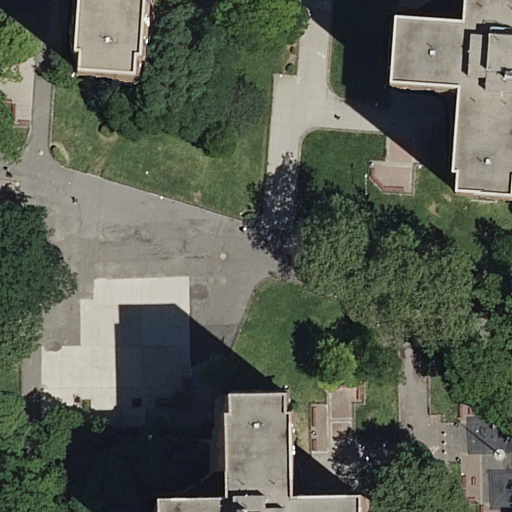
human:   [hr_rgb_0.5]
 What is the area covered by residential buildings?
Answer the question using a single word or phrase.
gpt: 1631m2

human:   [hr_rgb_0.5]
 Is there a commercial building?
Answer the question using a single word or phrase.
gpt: no

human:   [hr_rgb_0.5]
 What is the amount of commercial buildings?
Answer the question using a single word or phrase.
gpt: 0

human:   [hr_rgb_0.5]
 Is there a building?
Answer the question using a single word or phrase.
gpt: yes

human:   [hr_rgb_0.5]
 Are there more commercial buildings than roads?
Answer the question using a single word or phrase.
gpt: no

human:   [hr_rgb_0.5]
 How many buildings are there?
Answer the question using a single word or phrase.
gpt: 3

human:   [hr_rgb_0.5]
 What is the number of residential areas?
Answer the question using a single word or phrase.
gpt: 1

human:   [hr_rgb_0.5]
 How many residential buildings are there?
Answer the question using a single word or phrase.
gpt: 3

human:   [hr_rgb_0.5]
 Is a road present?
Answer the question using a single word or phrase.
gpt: yes

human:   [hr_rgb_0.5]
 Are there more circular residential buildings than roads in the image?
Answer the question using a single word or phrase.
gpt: no

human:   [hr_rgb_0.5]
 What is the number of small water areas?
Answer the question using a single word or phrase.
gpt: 0

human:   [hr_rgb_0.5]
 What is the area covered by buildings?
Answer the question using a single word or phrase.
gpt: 1631m2

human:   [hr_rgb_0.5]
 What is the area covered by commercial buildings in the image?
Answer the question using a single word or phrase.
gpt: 0m2

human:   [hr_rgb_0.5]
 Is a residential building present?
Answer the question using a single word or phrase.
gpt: yes

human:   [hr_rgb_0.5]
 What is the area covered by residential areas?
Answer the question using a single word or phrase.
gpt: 9174m2

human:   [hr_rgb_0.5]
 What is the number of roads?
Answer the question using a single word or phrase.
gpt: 4

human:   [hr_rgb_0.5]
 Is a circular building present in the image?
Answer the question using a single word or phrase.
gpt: no

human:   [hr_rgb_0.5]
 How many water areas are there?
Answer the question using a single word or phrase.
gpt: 0

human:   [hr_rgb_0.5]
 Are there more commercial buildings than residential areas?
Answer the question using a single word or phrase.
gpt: no

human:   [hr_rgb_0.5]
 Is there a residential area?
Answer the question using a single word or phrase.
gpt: yes

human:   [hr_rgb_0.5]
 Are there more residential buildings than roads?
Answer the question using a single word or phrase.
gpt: no

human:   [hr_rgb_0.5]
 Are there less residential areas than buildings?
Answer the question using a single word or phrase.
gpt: yes

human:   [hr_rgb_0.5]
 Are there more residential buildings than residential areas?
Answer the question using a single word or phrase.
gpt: yes

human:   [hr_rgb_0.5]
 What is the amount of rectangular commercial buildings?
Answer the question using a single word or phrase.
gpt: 0

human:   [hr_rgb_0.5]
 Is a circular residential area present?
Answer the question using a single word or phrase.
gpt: no

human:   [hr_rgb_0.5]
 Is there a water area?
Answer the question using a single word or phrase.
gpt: no

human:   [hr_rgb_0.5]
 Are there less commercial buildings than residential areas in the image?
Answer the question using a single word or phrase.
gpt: yes

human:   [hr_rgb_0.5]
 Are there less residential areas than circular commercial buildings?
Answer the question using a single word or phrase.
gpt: no

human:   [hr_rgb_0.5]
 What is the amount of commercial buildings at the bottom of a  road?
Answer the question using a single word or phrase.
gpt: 0

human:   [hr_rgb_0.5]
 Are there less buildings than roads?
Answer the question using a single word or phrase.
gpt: yes

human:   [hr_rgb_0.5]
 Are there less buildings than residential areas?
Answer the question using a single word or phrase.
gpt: no

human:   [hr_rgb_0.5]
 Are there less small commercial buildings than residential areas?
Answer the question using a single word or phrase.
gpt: yes

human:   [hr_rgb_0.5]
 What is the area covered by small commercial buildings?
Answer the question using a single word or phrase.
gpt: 0m2

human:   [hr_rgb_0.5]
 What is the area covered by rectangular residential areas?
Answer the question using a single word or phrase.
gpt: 9174m2

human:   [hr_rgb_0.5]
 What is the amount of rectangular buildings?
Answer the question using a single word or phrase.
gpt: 1

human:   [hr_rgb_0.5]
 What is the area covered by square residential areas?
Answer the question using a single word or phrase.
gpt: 0m2

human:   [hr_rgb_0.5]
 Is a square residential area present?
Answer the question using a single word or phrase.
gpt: no

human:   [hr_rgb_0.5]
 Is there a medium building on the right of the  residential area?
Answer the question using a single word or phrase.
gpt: no

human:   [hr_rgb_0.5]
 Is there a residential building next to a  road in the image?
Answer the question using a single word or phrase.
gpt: yes

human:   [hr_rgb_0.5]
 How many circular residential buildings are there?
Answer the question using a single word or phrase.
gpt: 0

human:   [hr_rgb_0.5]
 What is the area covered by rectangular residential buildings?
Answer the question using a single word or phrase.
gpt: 64m2

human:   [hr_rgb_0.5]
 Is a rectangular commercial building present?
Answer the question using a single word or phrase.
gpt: no

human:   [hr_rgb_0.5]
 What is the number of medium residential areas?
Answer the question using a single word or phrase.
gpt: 0

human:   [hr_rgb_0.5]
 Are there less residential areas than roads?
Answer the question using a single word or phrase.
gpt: yes

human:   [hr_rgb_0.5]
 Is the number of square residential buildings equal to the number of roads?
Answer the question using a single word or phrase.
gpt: no

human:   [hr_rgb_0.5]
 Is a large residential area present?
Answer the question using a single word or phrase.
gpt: yes

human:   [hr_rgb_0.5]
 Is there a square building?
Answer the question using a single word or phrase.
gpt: no

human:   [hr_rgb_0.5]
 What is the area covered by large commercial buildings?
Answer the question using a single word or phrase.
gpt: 0m2

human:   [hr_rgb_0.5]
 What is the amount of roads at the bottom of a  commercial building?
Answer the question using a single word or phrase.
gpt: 0

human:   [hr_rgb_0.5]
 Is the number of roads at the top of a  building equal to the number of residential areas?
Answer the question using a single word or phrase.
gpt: no

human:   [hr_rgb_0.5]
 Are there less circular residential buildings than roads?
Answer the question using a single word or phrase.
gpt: yes

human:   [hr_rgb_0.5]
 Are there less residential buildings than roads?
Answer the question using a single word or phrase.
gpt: yes

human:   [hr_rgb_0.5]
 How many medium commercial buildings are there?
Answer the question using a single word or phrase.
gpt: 0

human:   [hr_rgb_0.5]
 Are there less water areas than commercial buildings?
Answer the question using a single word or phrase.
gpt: no

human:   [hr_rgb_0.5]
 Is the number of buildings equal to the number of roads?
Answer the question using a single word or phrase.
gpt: no

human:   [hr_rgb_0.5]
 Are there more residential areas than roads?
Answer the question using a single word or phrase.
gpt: no

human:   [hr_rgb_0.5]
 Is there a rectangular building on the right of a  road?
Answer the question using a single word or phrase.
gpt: yes

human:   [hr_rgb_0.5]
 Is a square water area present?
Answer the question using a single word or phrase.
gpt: no

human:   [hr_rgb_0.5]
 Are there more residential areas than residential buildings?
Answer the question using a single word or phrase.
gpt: no

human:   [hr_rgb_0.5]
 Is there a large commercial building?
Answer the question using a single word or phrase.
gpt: no

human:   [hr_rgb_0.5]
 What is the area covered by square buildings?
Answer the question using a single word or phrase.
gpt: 0m2

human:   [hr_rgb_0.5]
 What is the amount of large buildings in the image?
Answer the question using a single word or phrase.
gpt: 2

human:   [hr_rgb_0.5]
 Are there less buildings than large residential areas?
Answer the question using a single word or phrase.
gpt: no

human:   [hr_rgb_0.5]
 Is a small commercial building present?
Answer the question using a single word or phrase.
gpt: no